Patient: sex M, age 38
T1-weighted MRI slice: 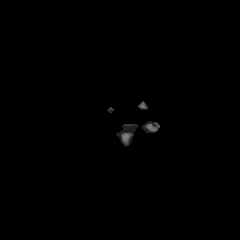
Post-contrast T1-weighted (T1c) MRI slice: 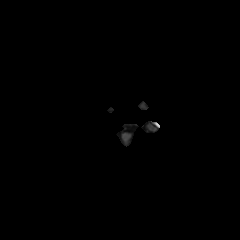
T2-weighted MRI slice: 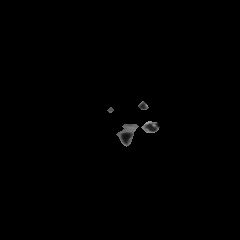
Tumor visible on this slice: no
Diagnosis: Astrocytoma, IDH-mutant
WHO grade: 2